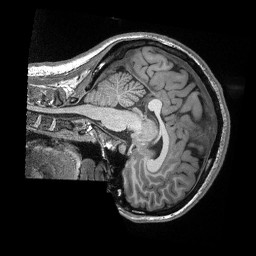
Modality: T1w
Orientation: sagittal
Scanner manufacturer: siemens
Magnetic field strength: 3 T
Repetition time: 2.3 s
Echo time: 0.00308 s